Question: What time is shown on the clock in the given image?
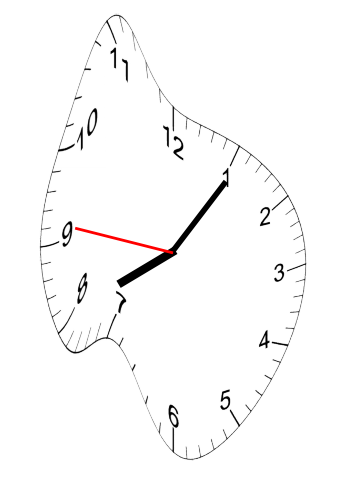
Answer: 08:05:46